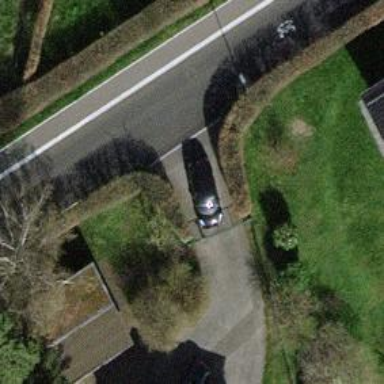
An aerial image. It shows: Hedge barrier.